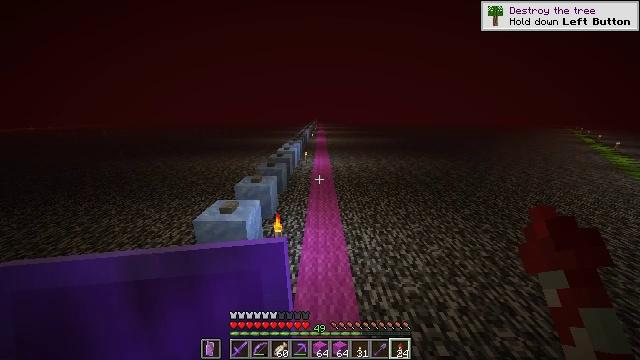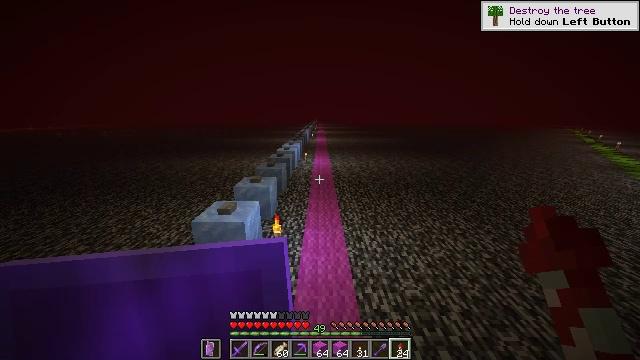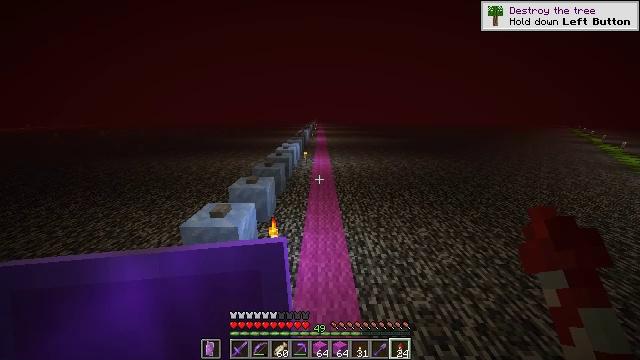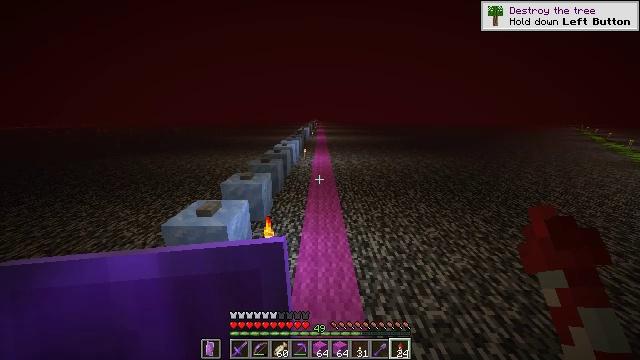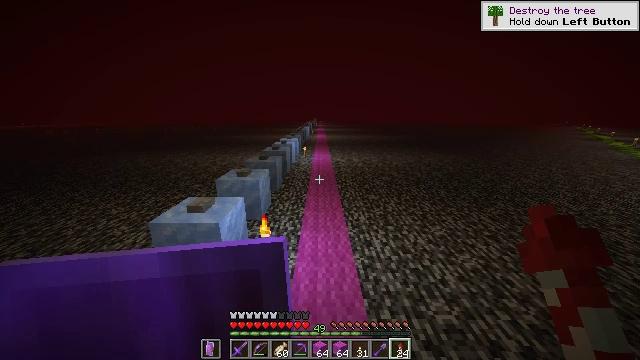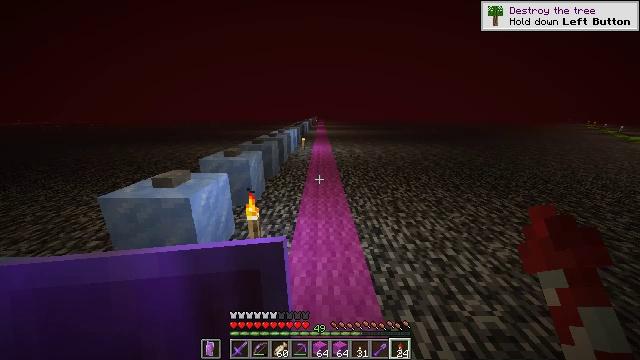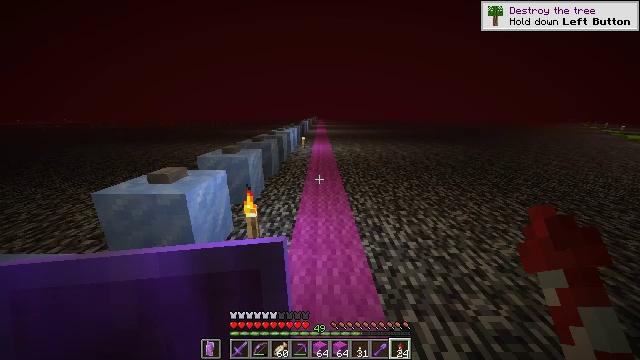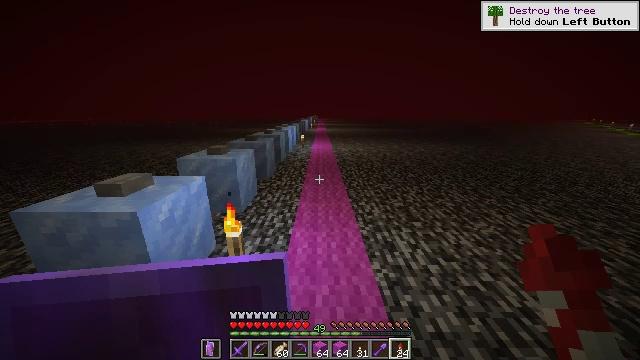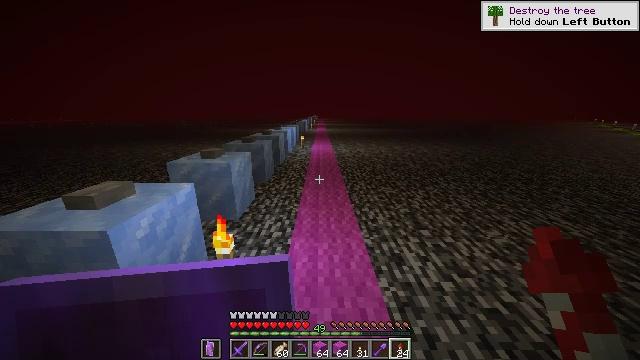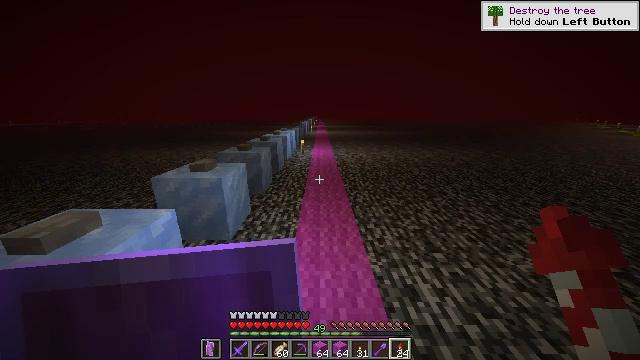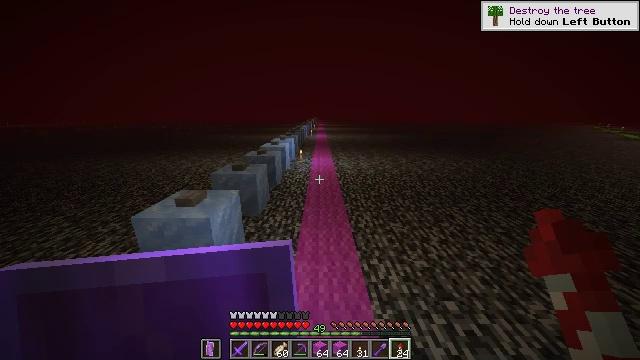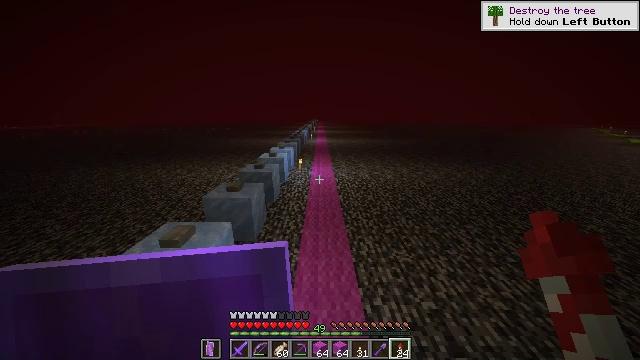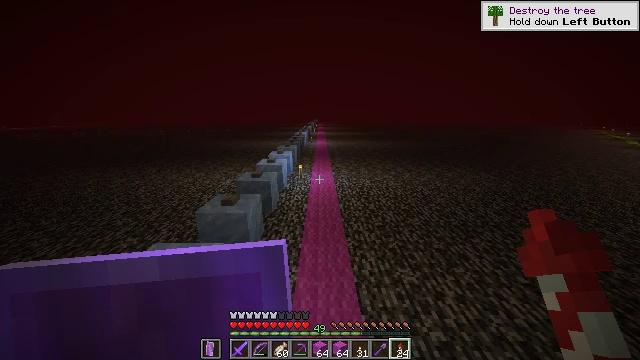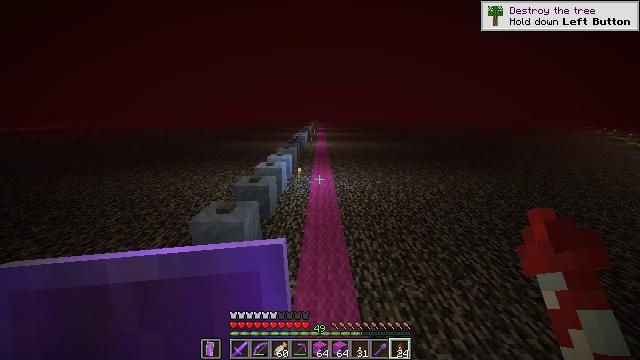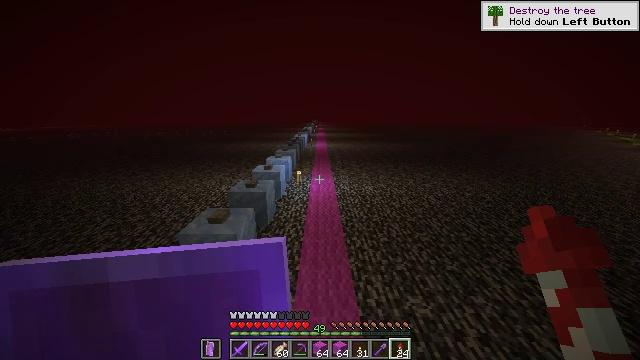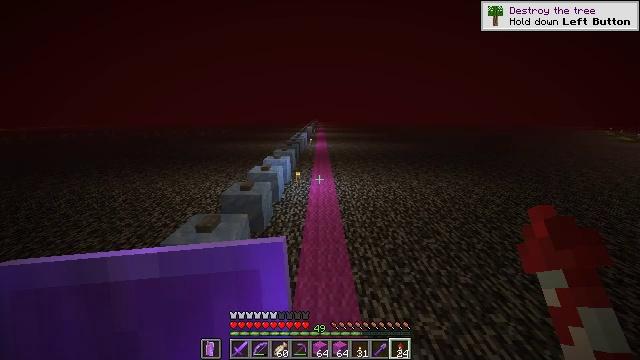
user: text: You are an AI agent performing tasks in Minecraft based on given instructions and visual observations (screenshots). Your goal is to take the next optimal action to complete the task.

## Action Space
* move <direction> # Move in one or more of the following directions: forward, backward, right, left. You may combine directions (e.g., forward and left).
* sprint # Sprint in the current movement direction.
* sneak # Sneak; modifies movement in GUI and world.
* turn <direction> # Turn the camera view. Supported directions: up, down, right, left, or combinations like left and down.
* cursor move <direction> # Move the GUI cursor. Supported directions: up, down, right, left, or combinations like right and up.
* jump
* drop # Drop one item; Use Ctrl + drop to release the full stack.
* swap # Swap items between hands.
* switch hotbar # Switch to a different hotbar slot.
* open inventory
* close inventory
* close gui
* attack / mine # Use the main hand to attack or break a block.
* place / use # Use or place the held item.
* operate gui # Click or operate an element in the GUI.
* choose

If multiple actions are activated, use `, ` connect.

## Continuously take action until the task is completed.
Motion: motion action
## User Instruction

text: Interact with the crafting table to craft a magenta carpet.
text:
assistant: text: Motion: move forward, sprint, jump
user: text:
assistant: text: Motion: move forward, sprint, jump
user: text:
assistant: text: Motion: move forward, sprint, jump
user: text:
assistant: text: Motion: move forward, sprint
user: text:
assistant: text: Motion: move forward, sprint
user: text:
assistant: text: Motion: move forward, sprint
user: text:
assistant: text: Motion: move forward, sprint
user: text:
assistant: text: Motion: move forward, sprint
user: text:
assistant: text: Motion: move forward, sprint, jump
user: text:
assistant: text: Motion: move forward, sprint, jump
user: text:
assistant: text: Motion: move forward, sprint, jump
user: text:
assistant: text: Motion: move forward, sprint, jump
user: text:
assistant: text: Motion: move forward, sprint, jump
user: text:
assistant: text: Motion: move forward, sprint, jump
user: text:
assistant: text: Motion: move forward, sprint, jump
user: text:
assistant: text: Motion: move forward, sprint
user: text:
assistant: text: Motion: move forward, sprint
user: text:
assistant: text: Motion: move forward, sprint
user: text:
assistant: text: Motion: move forward, sprint
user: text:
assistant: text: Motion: move forward, sprint
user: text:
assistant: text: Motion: move forward, sprint
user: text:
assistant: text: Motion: move forward, sprint
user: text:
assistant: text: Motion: move forward, sprint, jump
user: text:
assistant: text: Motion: move forward, sprint, jump
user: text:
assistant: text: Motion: move forward, sprint, jump
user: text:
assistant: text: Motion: move forward, sprint, jump
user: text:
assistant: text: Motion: move forward, sprint, jump
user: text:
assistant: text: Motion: move forward, sprint, jump
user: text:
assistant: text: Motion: move forward, sprint, jump
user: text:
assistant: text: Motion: move forward, sprint, jump